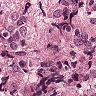
Metastatic tissue present: yes